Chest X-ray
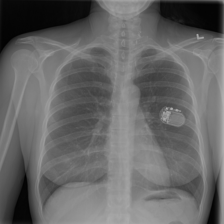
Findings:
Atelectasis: negative
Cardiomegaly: negative
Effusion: negative
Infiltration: negative
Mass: negative
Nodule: negative
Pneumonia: negative
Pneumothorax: negative
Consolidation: negative
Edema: negative
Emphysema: negative
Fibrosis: negative
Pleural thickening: negative
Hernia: negative